Field crop: maize
Growth stage: 1
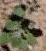
Species: chenopodium